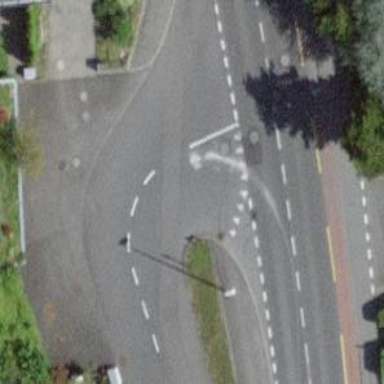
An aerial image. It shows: Kerb serving as barrier.